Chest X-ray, AP view. Patient: 45 years old, sex M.
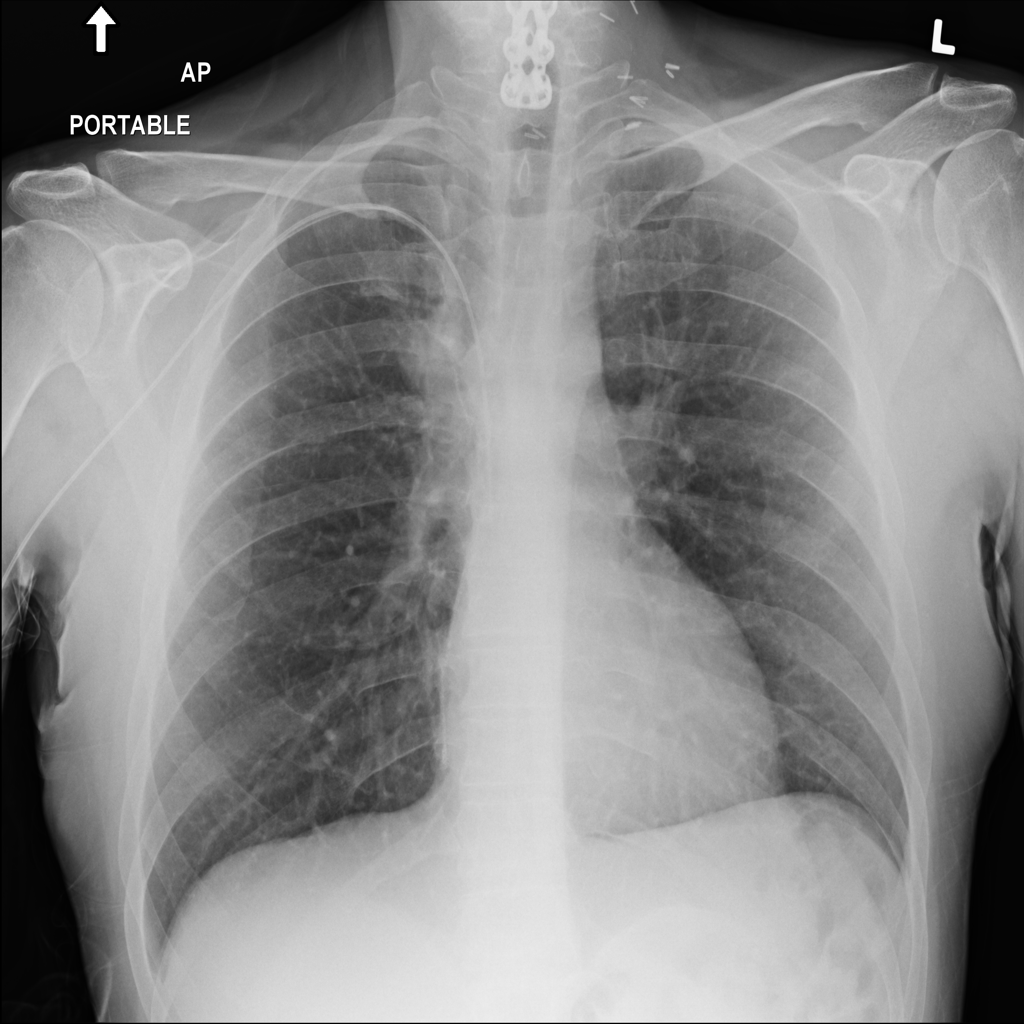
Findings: Consolidation, Mass, Nodule